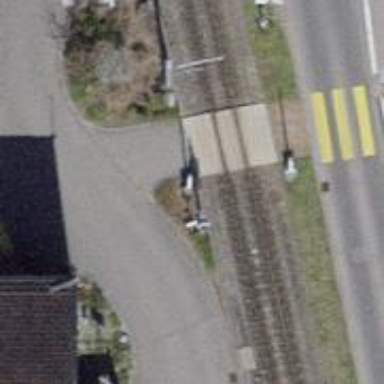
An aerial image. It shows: Narrow-gauge railway track electrified by contact line.